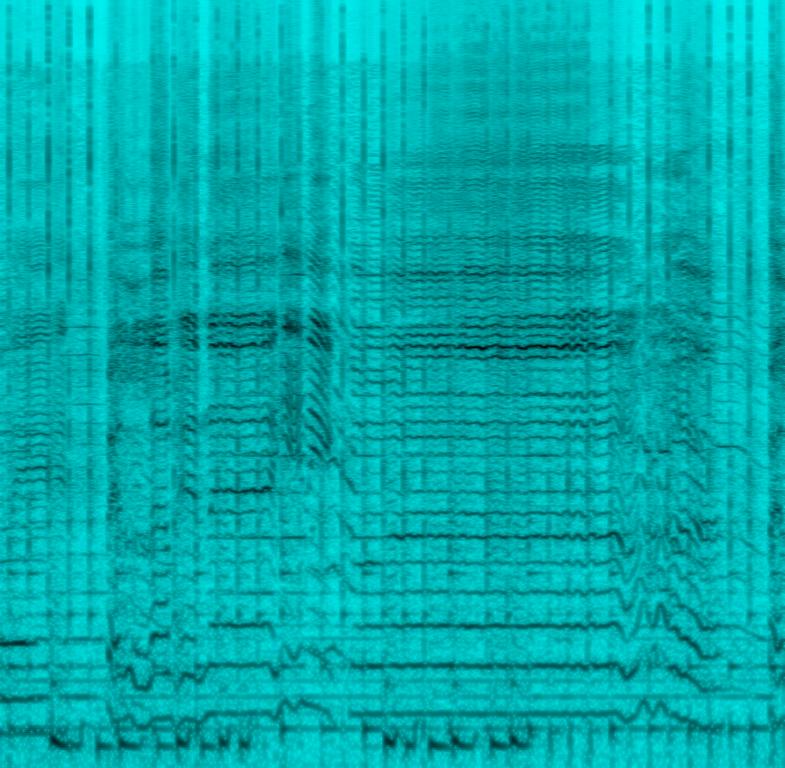
The low quality recording features a passionate male vocal singing over a wooden percussive element and sustained strings melody. It sounds emotional, passionate - like a traditional middle eastern song.